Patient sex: M
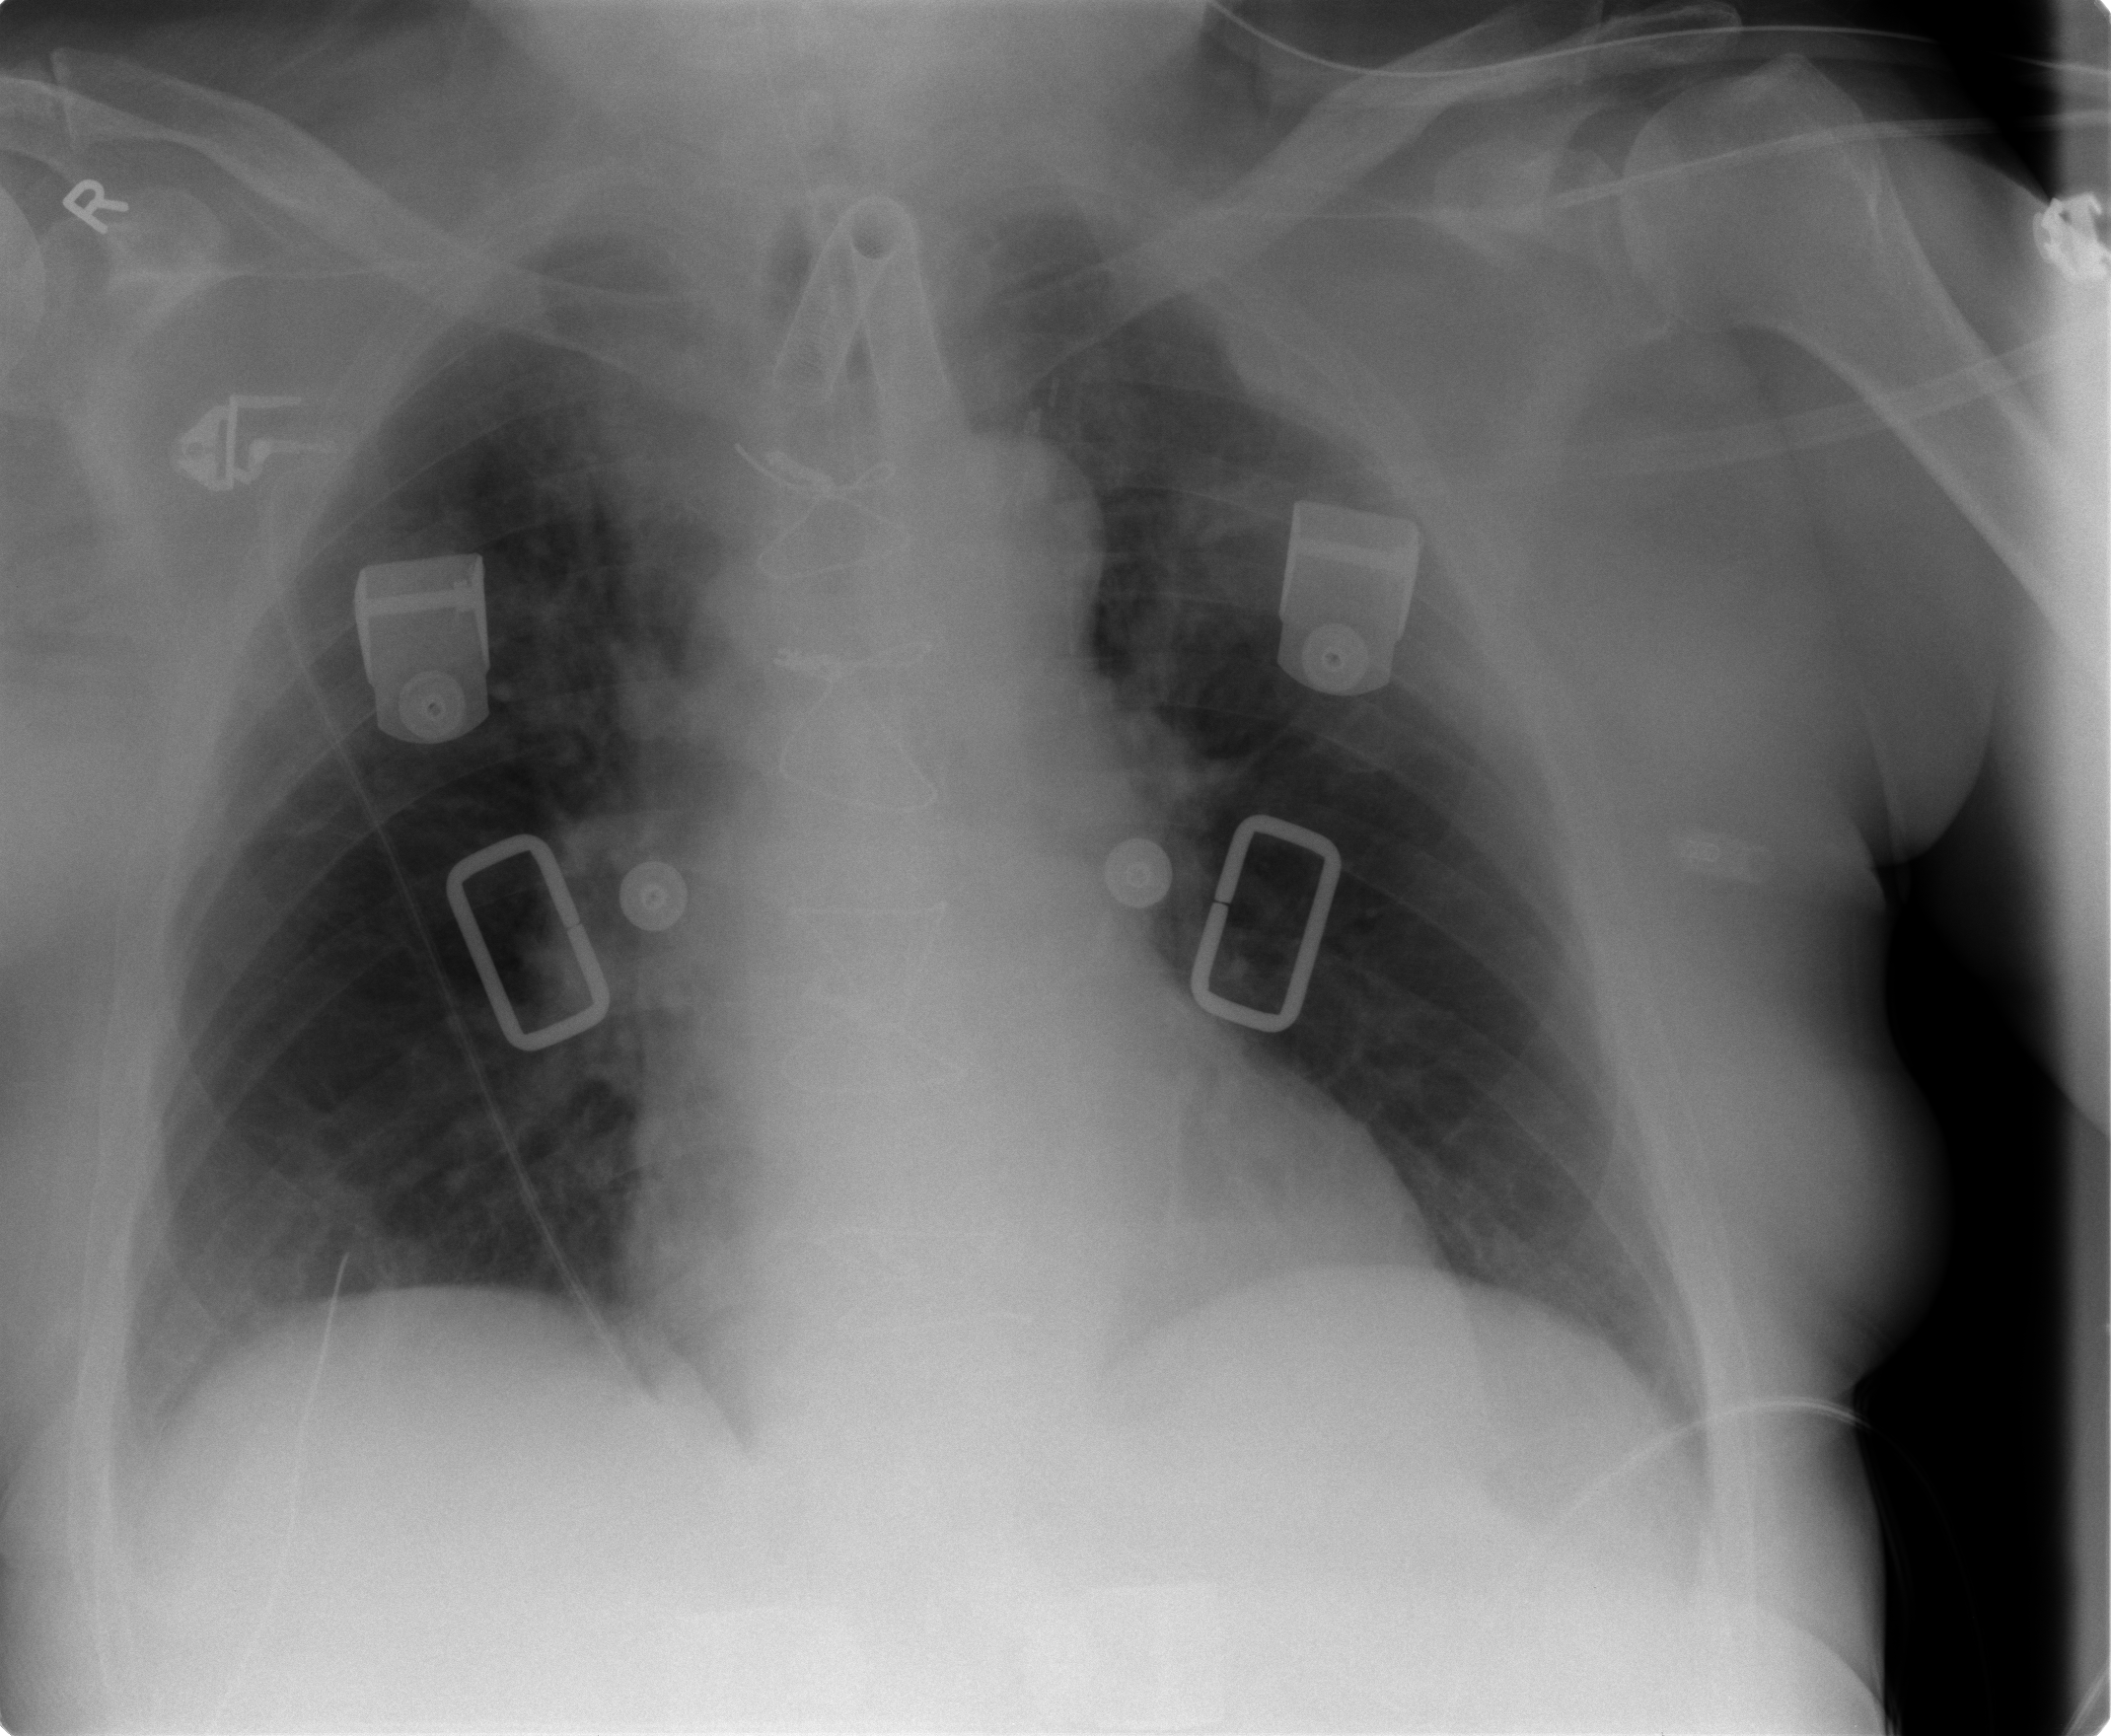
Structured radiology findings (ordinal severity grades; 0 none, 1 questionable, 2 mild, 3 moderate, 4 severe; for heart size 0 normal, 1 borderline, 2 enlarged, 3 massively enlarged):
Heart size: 0
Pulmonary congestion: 0
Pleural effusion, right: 0
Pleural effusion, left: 0
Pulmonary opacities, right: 0
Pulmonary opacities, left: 1
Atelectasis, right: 1
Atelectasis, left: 0